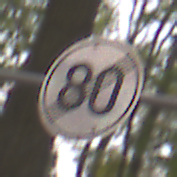
Verkehrszeichen: EndeGeschwindigkeit80
Umgebung: Outdoor, Nature
Tageszeit: Midday
Wetter: Overcast
Licht: Natural
Jahreszeit: NotSpecified
Kontrast: LowContrast